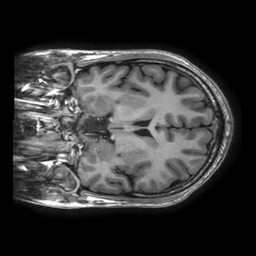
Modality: T1w
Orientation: coronal
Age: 34
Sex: male
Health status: healthy
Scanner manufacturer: ge
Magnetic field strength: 3 T
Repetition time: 0.008248 s
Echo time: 0.003108 s